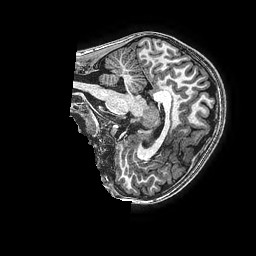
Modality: T1w
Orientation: sagittal
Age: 11
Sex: female
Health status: ill
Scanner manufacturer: ge
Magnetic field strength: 3 T
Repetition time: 0.00766 s
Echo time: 0.003476 s